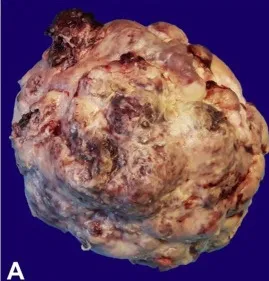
Macroscopic feature of the partial penectomy showing a large exophytic mass with an irregular surface.
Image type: pathology (h&e)